Question: Making a histogram on my own, the sum of each bars is 1. So each bar is smaller than 1. Why don't they fit into the plot window? How can I achieve this?
'''
yaxis().bounds = [0,1]
'''
This only sets the axis, but doesn't fit my plot. Is there no proper documentation for bokeh, I am getting mad on such simple problems.
'''
from bokeh.plotting import *
from __future__ import division
output_notebook()
from bokeh.plotting import rect
balkenbreite = 5
mitten = [10,20,30,40]
werte = [10,15,10,5]
anteil = []
sumVal = sum(werte)
for i in range(len(werte)):
anteil.append(0)
for i in range(len(anteil)):
anteil[i] = werte[i]/sumVal
print anteil
figure()
hold(False)
rect([mitten[0]],[anteil[0]/2], width=balkenbreite, height=anteil[0], plot_width=400, color = "#ff1200", plot_height=400, tools="pan")
hold(True)
for i in range(len(mitten)):
if i==0: continue
rect([mitten[i]],[anteil[i]/2], width=balkenbreite, height=anteil[i], plot_width=400, color = "#ff1200", plot_height=400)
xaxis()[0].axis_label="Areas"
yaxis()[0].axis_label="Frequency"
yaxis()[0].bounds = [0,1]
show()
'''

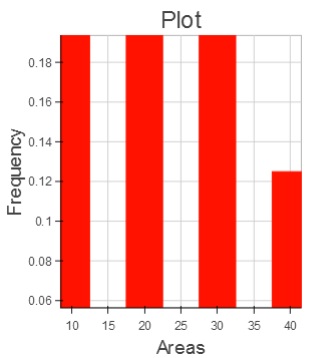
Answer: <URL>
To the question at hand: currently plot ranges can be set with the <URL>' instance.
These three lines should fix the issue:
'''
from bokeh.objects import Range1d
yr = Range1d(start=0, end=1)
figure(y_range=yr)
'''
Edit: here's a screenshot of what I imagine you want.